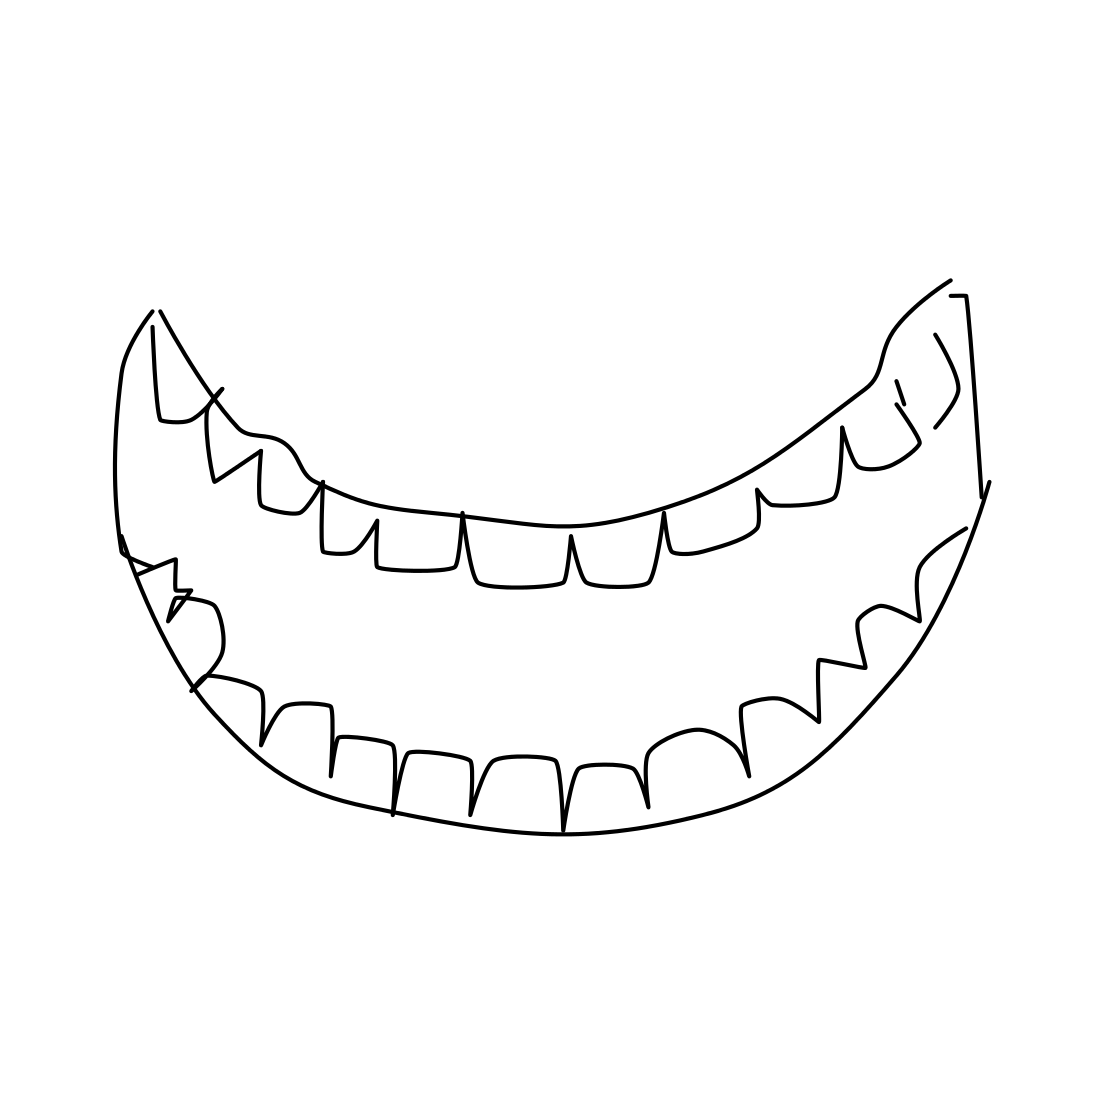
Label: tooth